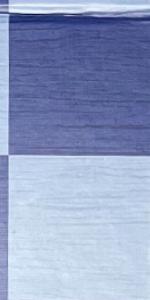
Label: Empty